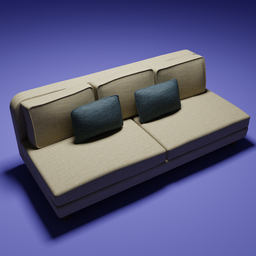
Label: furniture